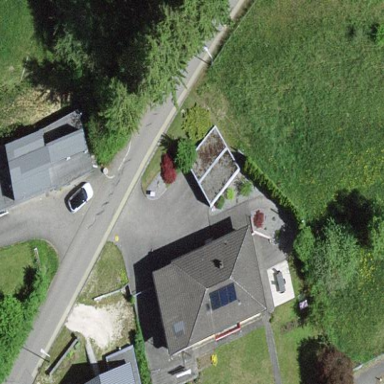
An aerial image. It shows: Residential building.